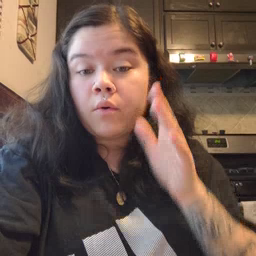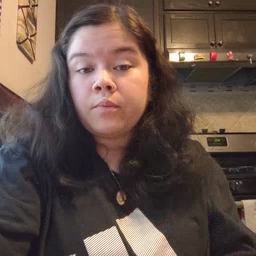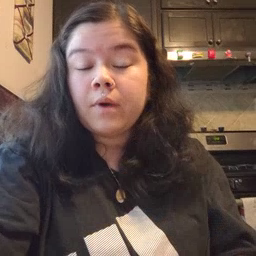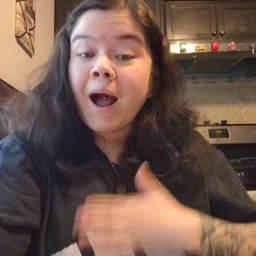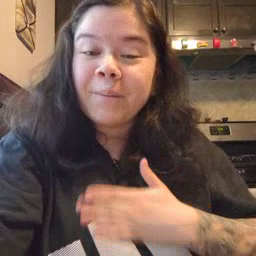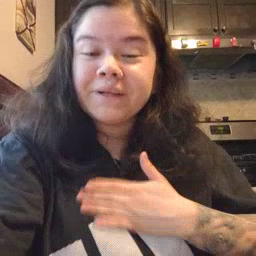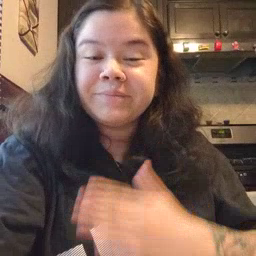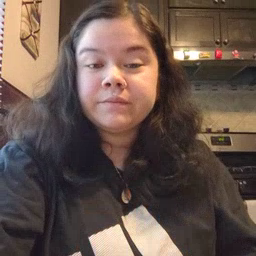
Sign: happy